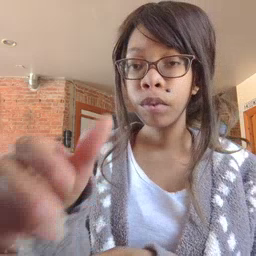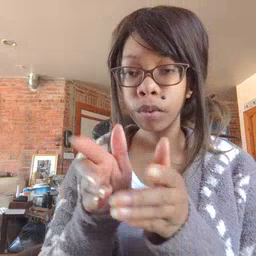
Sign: boat